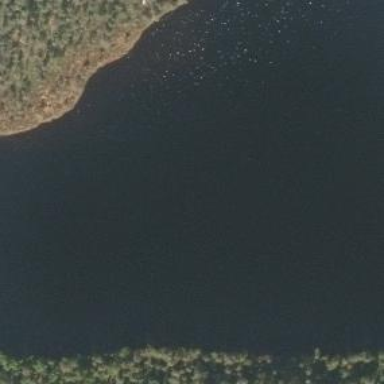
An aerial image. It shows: Lake with natural water.